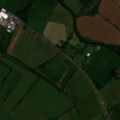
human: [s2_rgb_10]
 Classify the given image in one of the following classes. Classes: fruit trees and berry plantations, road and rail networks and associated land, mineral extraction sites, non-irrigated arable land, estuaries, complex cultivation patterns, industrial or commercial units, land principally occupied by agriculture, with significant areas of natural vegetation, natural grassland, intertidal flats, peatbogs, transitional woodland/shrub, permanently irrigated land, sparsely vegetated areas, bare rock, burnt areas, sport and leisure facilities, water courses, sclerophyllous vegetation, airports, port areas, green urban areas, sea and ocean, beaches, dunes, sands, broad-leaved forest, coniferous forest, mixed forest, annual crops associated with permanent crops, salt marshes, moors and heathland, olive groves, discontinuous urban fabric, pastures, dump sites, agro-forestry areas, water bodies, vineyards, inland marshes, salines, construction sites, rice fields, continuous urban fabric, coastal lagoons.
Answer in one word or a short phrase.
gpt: non-irrigated arable land, pastures